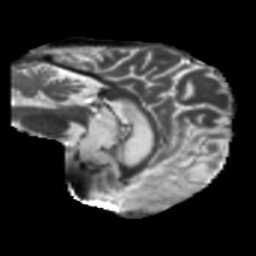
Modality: T2w
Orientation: sagittal
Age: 58
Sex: male
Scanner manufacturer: siemens
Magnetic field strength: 3 T
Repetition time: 5.47 s
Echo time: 0.0854 s